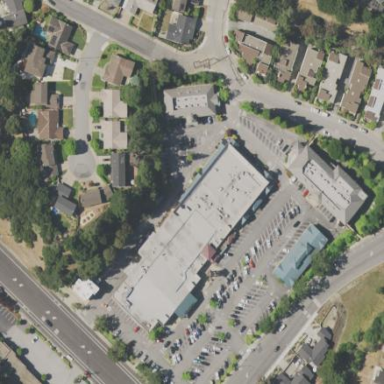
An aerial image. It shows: Retail building.